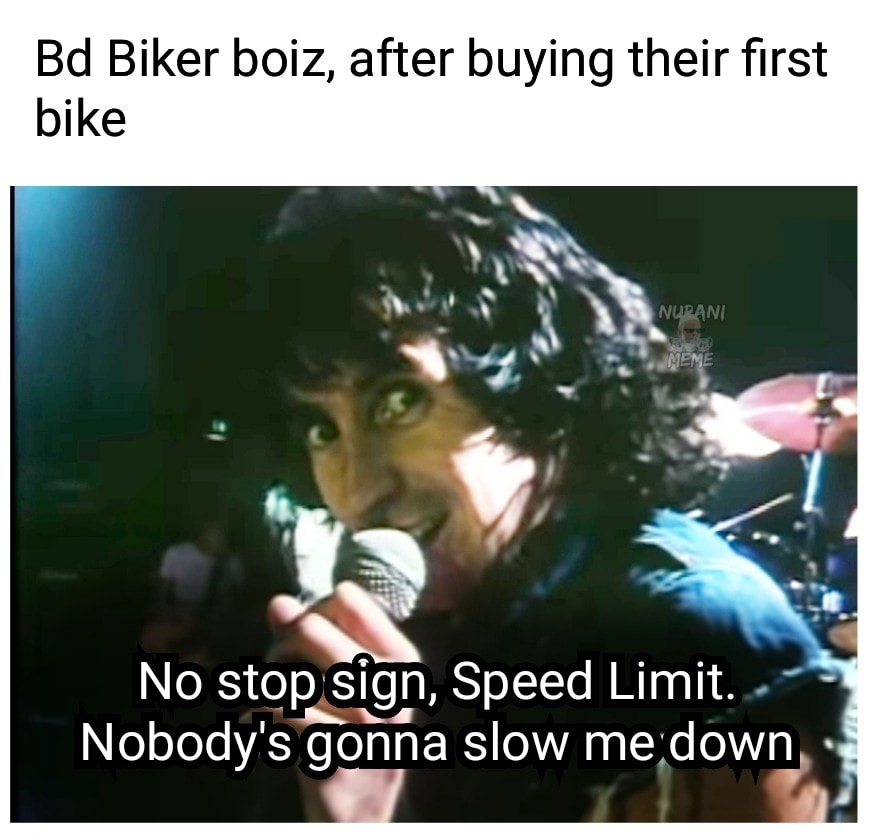
Caption: Bd Biker boiz, after buying their first bike    No stop sign, Speed Limit.  Nobody's gonna slow me down
Label: non-hate